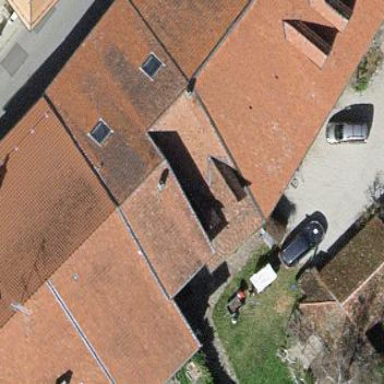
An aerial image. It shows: Simple house.